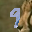
Label: 9